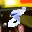
Label: 8